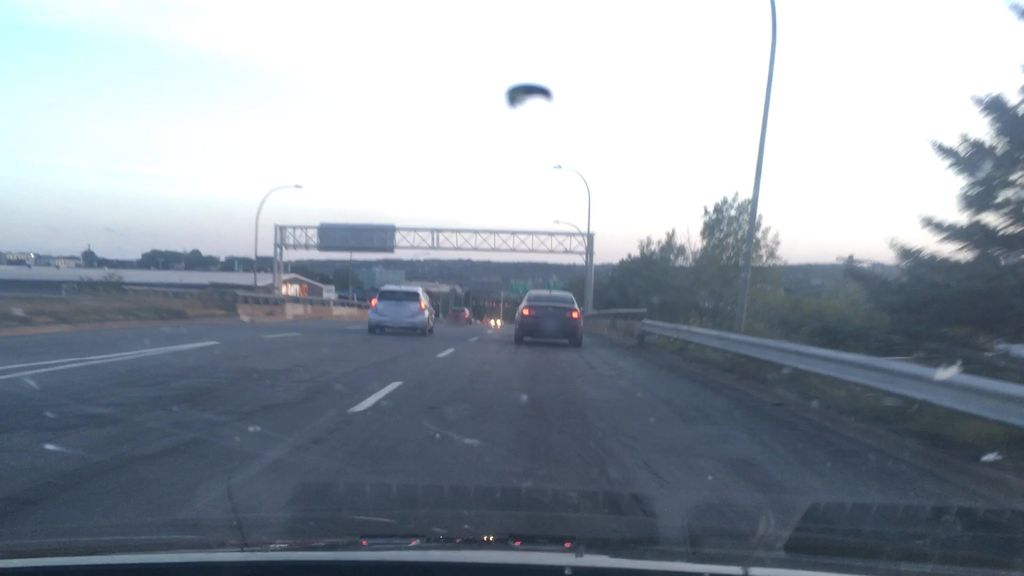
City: halifax